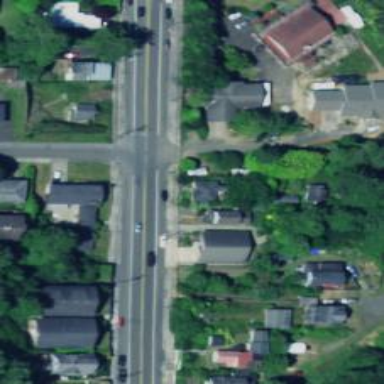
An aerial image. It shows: Stop road.